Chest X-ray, AP view. Patient: 50 years old, sex M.
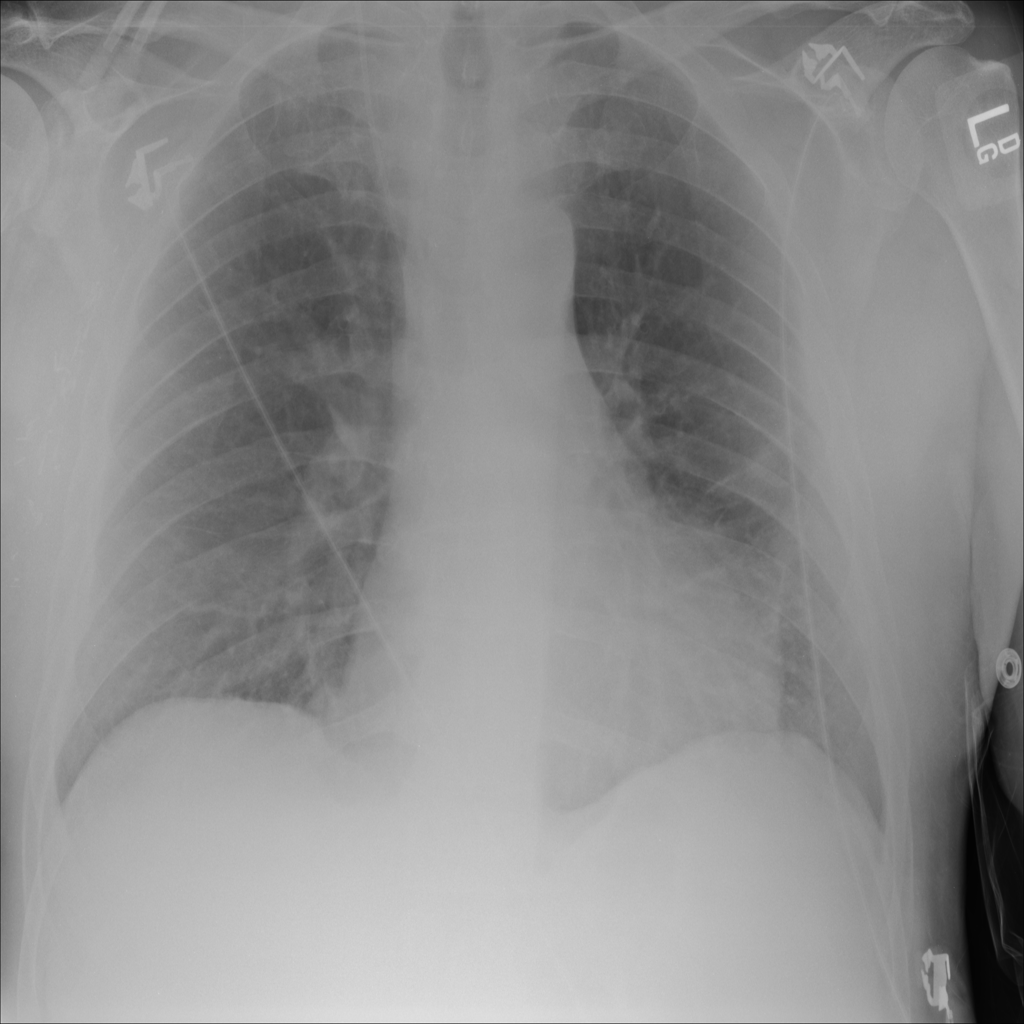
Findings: Edema